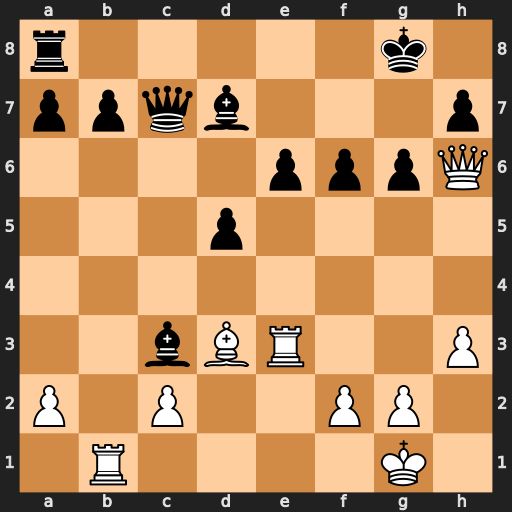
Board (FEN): r5k1/ppqb3p/4pppQ/3p4/8/2bBR2P/P1P2PP1/1R4K1
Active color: w
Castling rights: -
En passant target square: -
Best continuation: Bxg6 hxg6 Qxg6+ Kf8 Qh7